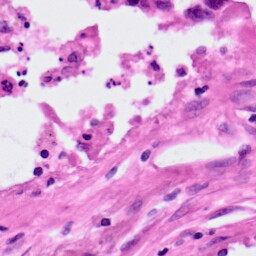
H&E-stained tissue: Lung